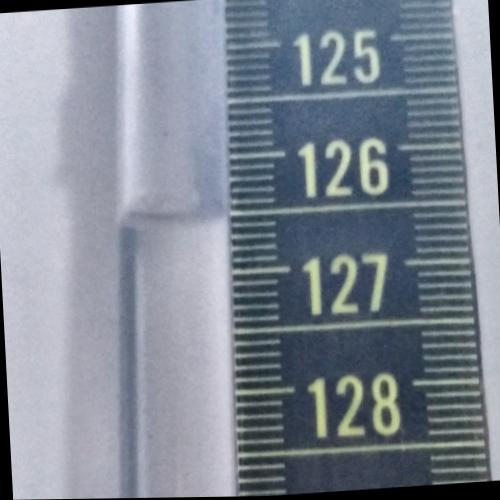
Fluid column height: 126.5 cm